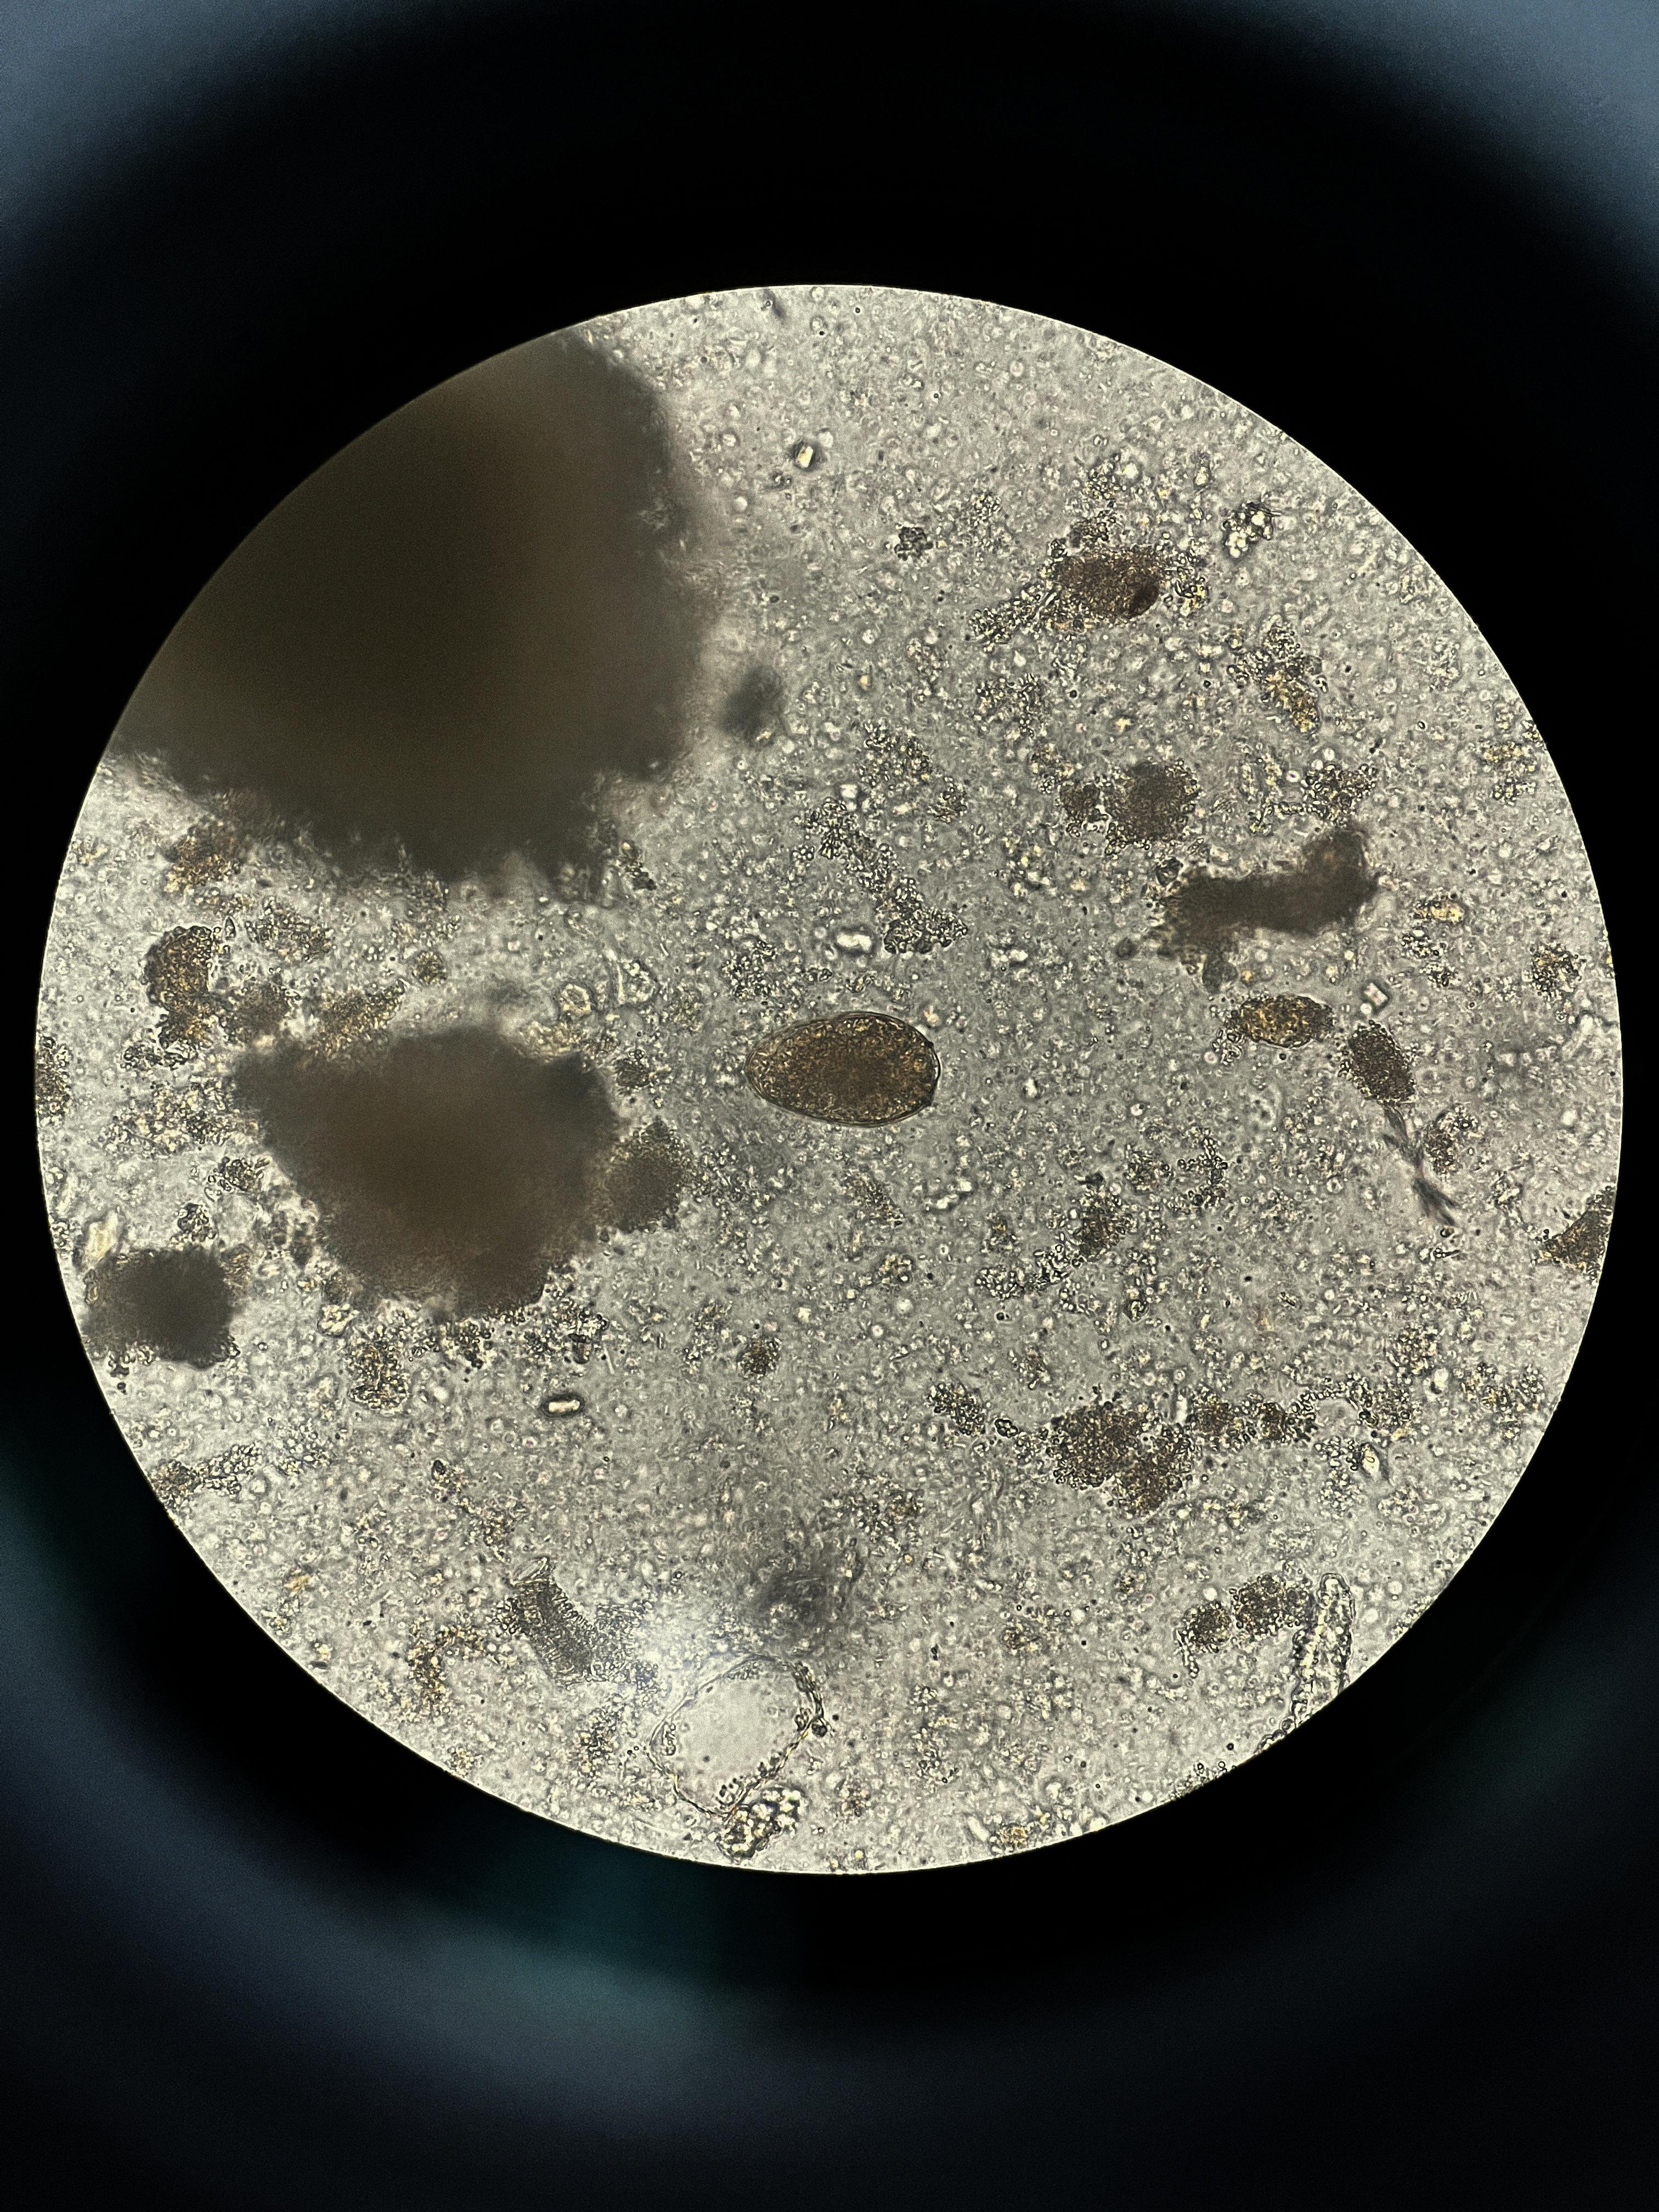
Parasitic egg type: Paragonimus spp